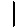
Label: line